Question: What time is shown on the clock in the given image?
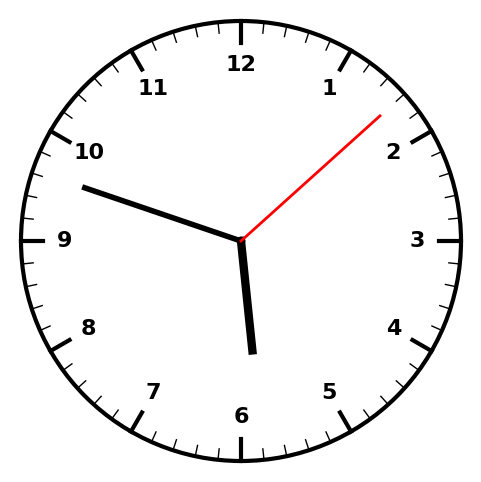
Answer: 05:48:08